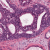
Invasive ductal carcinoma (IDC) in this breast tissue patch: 0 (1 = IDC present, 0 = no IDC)